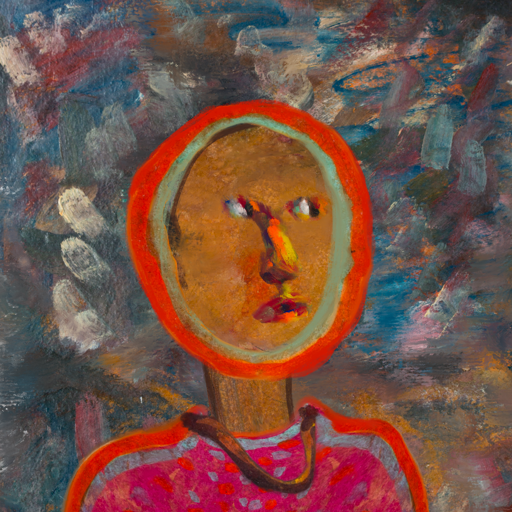
Background: Boggyland, Head And Neck Side: Pipe, Face Side: An_Impression, Bust: Sisters, Hair Side: Sisters, Head Accessory: Blank, Second Necklace: Comrade, Necklace: Blank, Baby: Blank